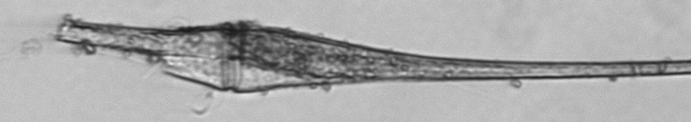
Label: Tripos_furca